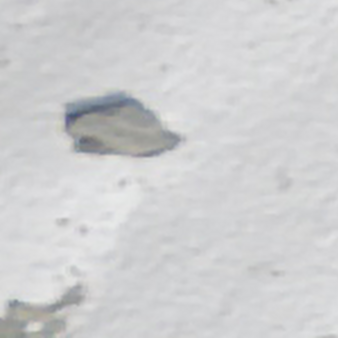
Label: other